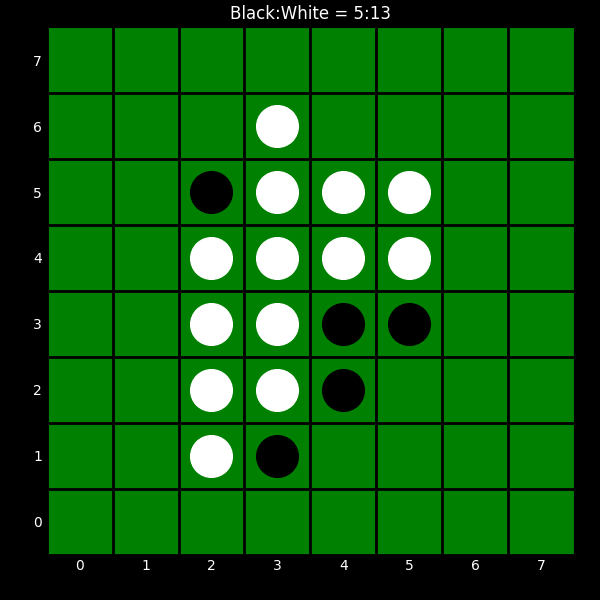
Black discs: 5
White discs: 13